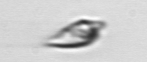
Label: Oxytoxum